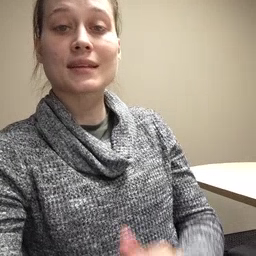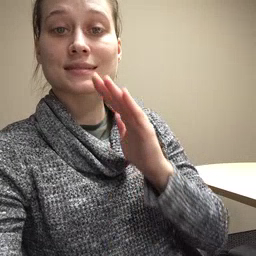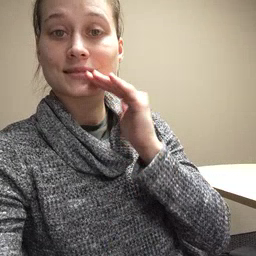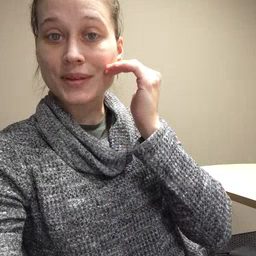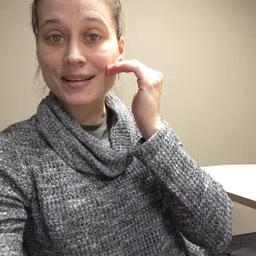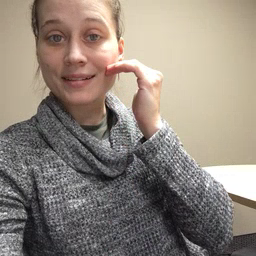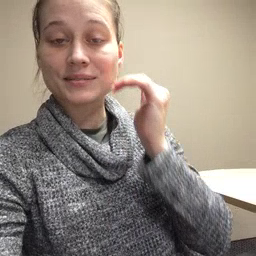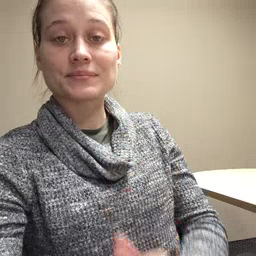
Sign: smile